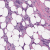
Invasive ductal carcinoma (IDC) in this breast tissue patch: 0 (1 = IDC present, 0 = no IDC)